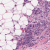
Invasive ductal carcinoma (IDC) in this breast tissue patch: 1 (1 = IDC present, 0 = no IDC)